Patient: sex M, age 57
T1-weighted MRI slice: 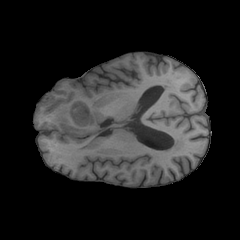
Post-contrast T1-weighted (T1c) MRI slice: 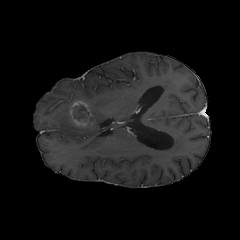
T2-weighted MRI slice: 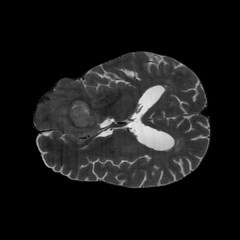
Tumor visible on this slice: yes
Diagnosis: Glioblastoma, IDH-wildtype
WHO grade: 4